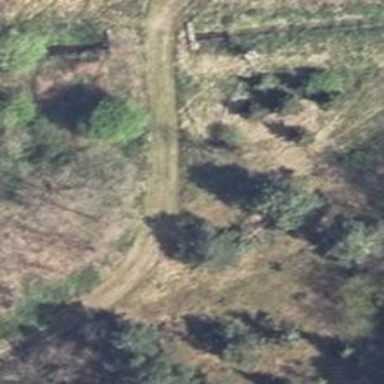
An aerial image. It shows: Dirt track road with grade 4 track type.